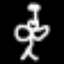
Label: angel